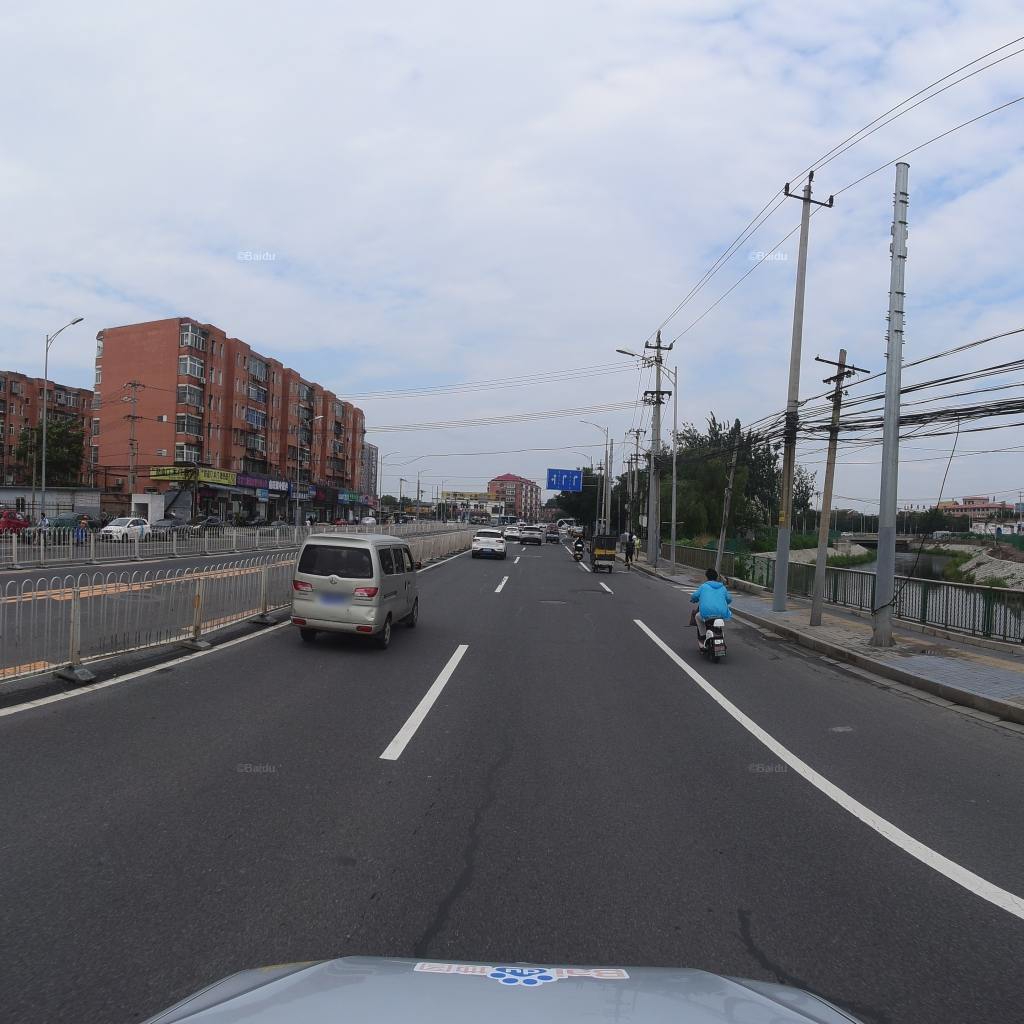
Region: Fengtai
Road damage annotations: manhole cover, longitudinal patch, longitudinal patch